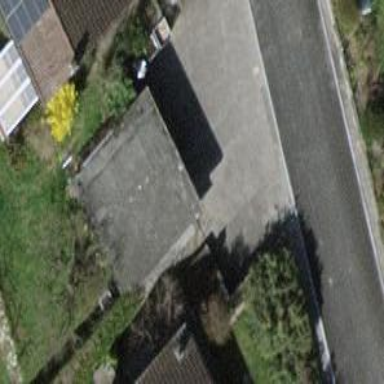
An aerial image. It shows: Group of garages.